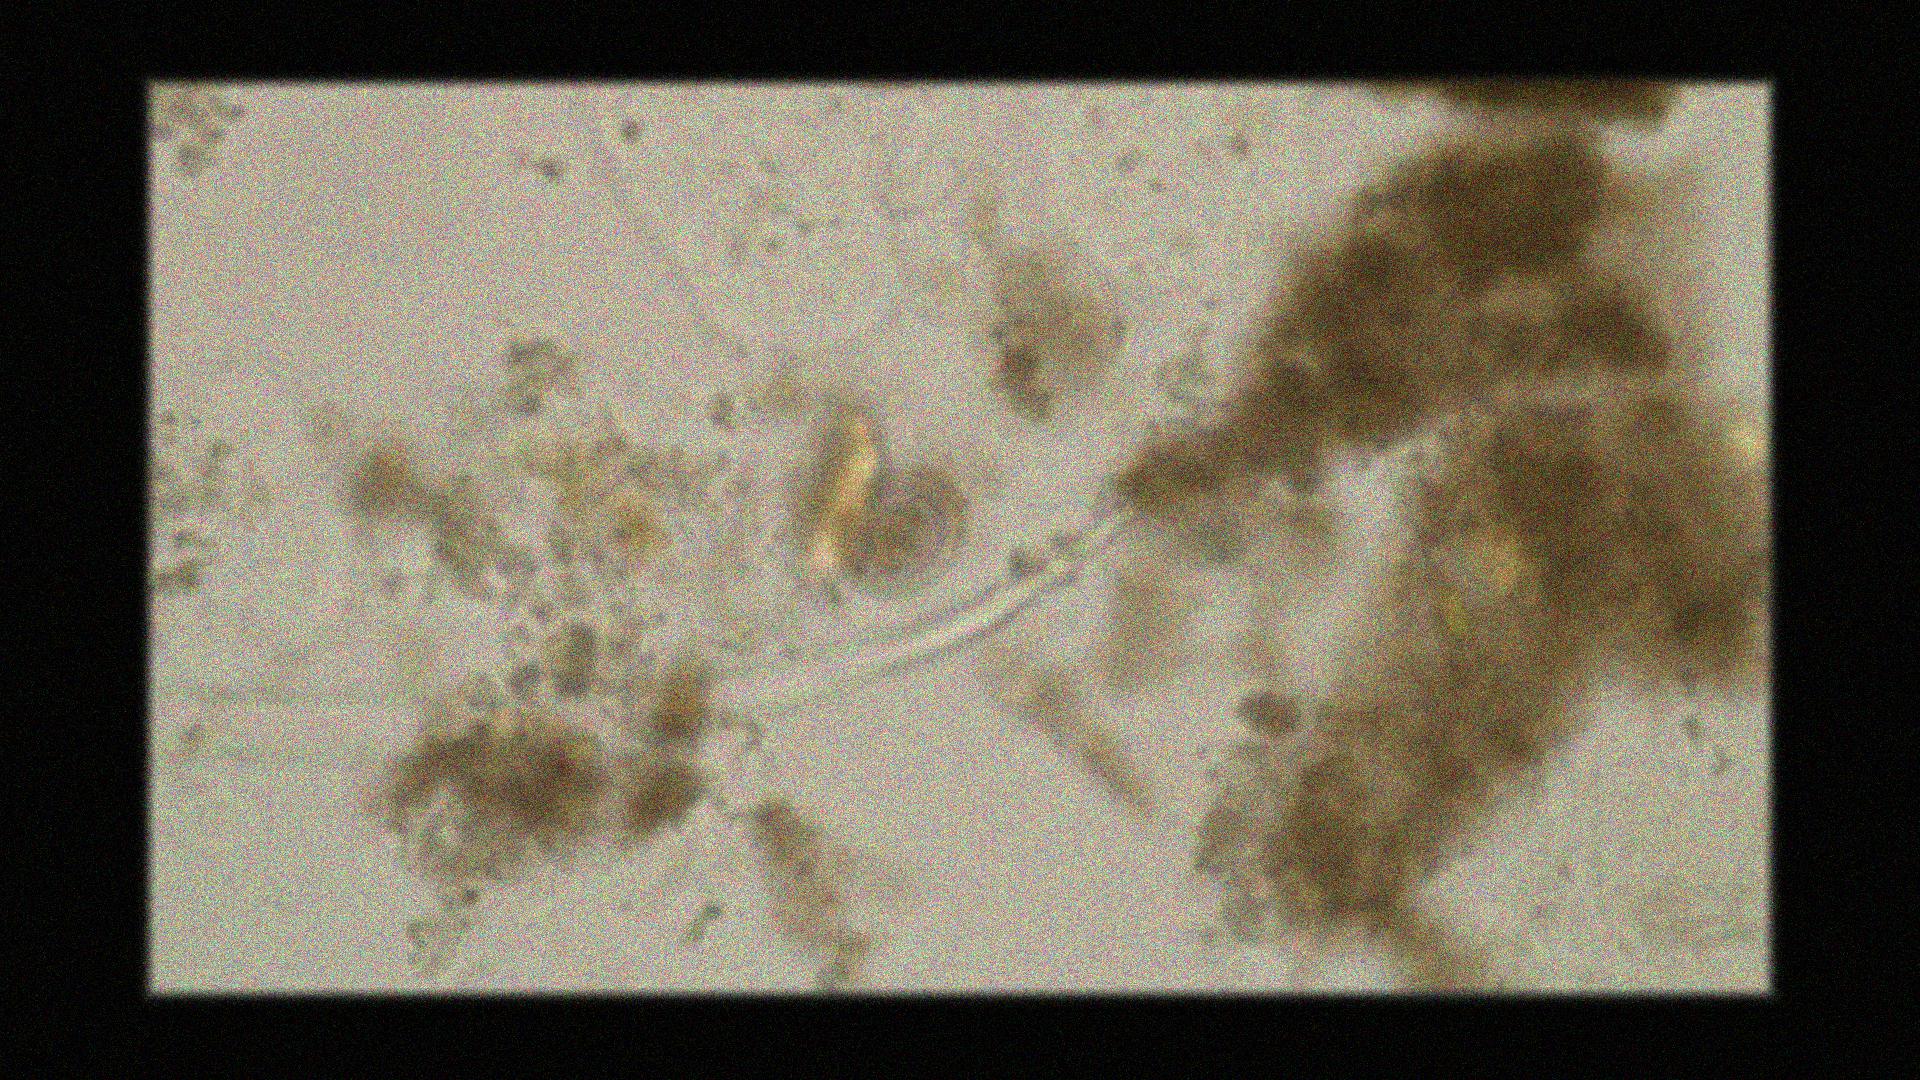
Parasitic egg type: Hymenolepis nana